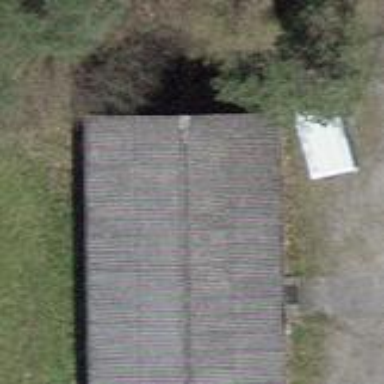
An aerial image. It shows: Shed.